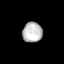
Tissue: prostate
Cell type: T cells
Senescence score: 0.3583
Nuclear area (px): 396
Mean DAPI intensity: 184.823